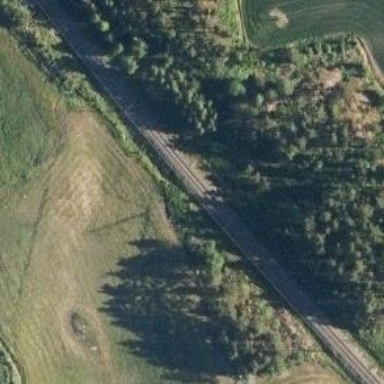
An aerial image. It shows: Railway track with continuous electrified contact lines.